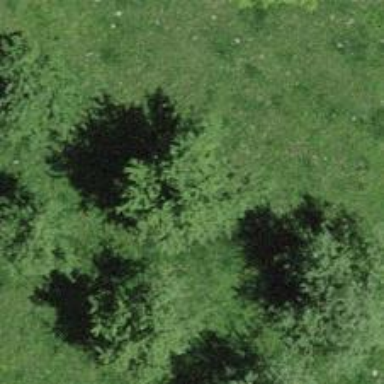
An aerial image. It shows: Agricultural area with deciduous broadleaved trees.